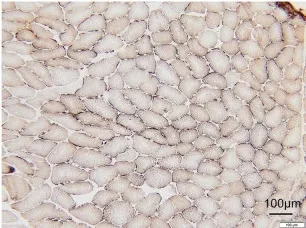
Histopathologic manifestations of the patient muscle. (D) No abnormalities observed in COX + SDH double staining. PAS, Schiff periodic acid shiff; NADH, Nicotinamide adenine dinucleotide; COX, cytochrome c oxidase; SDH, Succinate dehydrogenase.
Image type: pathology (pas)